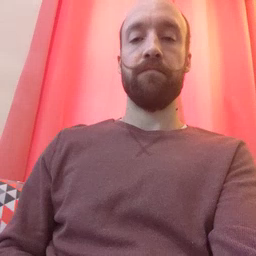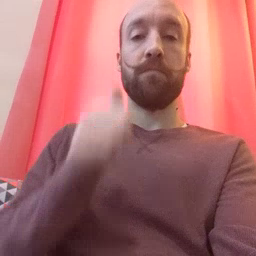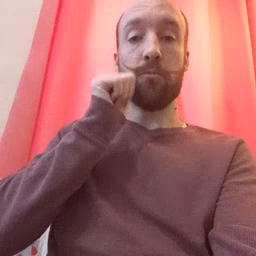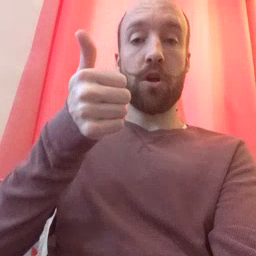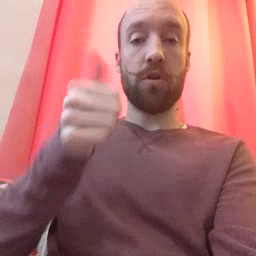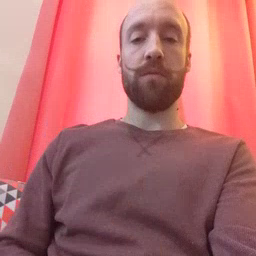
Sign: tomorrow